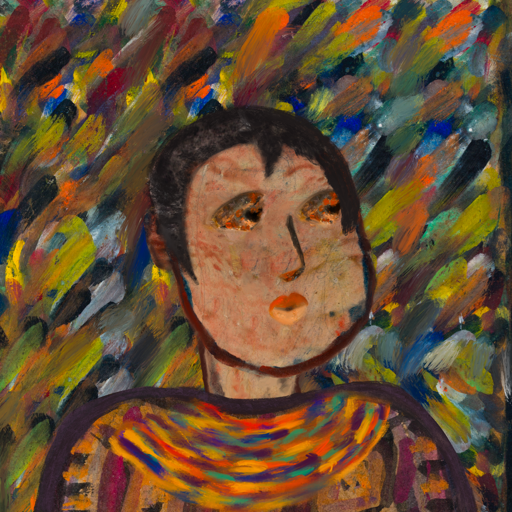
Background: An_Impression, Head And Neck Side: Orphan, Face Side: Gypsy_Queen, Bust: Doll, Hair Side: Roy_Bahadur, Head Accessory: Blank, Second Necklace: An_Impression_2, Necklace: Blank, Baby: Blank